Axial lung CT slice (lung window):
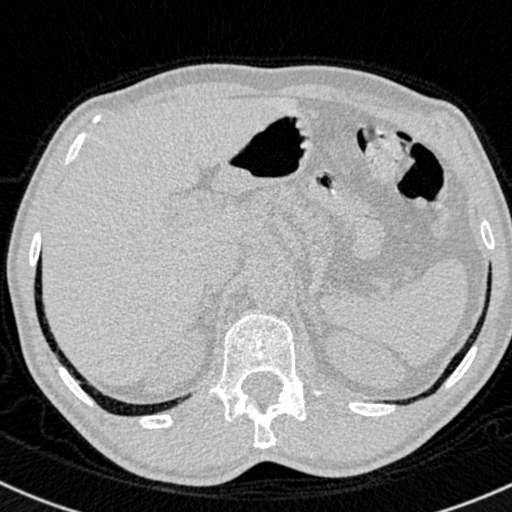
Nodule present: no